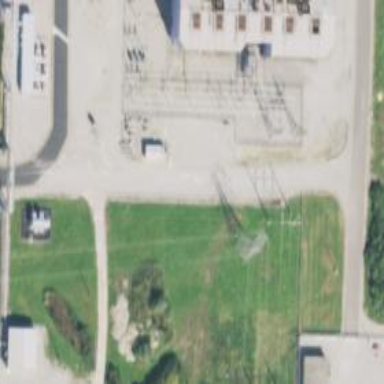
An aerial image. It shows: Lattice structure tower.